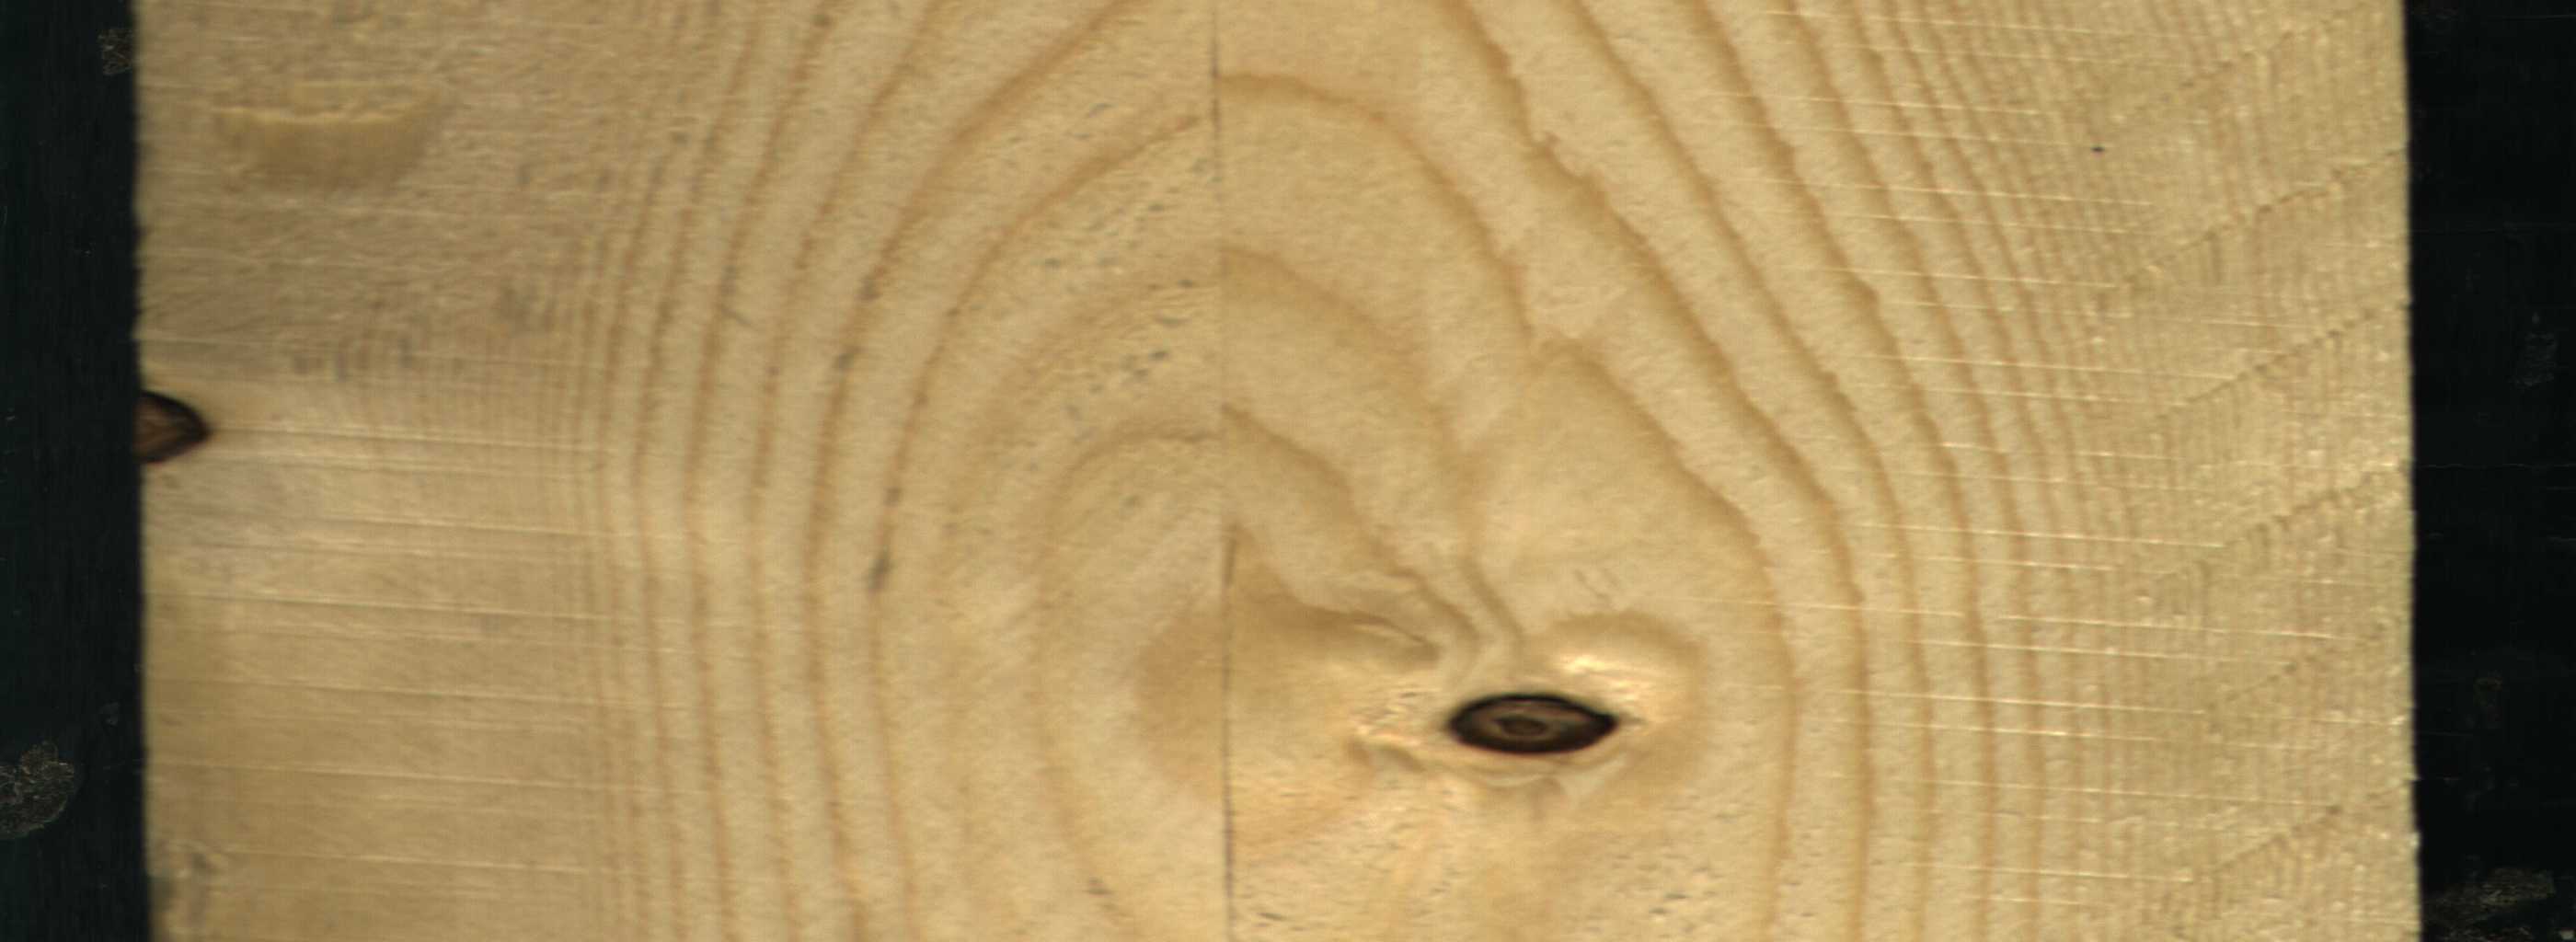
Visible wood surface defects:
Dead_Knot
Dead_Knot